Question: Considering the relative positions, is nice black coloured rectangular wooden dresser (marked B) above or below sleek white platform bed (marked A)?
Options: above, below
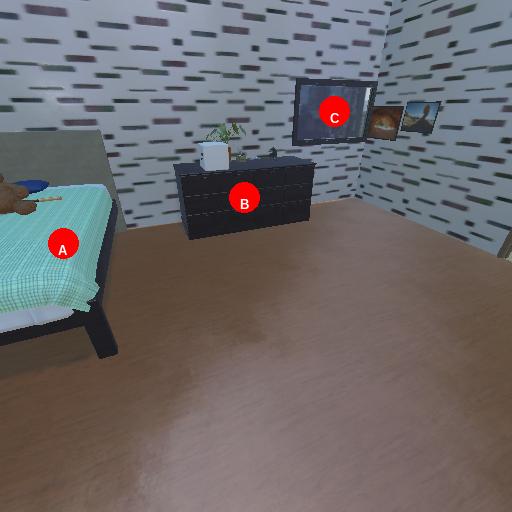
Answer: above